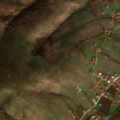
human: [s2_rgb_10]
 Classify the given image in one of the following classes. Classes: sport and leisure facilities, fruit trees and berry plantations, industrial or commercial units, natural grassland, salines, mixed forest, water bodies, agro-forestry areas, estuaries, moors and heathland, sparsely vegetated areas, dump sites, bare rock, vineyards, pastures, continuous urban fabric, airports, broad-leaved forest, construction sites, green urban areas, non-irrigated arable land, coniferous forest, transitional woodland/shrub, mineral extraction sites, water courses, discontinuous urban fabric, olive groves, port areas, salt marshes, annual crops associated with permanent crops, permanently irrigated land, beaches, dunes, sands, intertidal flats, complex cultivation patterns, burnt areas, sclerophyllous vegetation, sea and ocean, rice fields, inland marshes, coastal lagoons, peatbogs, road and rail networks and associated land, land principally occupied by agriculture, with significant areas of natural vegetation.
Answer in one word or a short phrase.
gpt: non-irrigated arable land, complex cultivation patterns, land principally occupied by agriculture, with significant areas of natural vegetation, broad-leaved forest, natural grassland